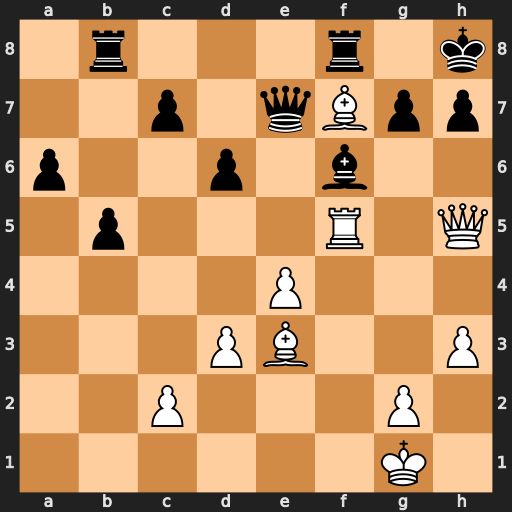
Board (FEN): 1r3r1k/2p1qBpp/p2p1b2/1p3R1Q/4P3/3PB2P/2P3P1/6K1
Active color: w
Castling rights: -
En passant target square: -
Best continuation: Qxh7+ Kxh7 Rh5#